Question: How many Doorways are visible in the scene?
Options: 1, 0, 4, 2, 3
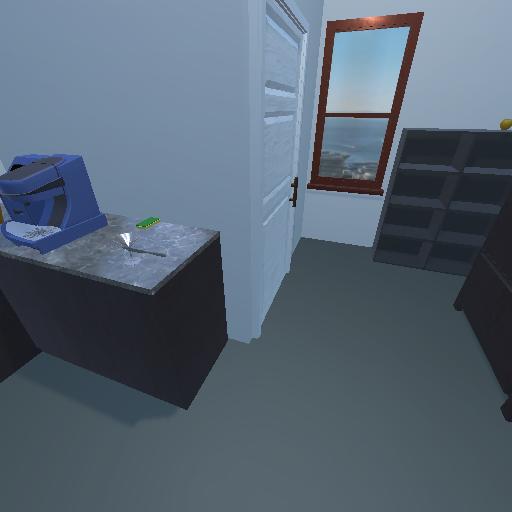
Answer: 1